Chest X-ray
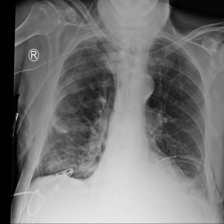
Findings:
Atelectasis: negative
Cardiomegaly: negative
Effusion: negative
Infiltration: positive
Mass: negative
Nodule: negative
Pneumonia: negative
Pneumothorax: negative
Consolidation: negative
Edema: negative
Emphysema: negative
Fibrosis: negative
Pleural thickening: negative
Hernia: negative